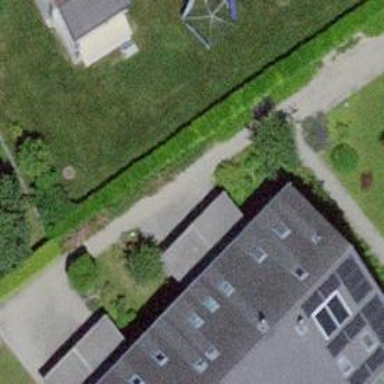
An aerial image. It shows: Terrace building.